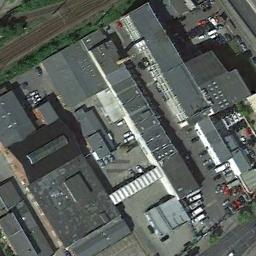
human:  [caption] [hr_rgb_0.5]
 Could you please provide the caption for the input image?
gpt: Many houses of different shapes are in the industrial area .

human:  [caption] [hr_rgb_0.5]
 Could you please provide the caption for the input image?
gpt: The industrial area has some buildings of different sizes .

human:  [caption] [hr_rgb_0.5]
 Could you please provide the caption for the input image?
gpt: Buildings in industrial areas are spaced out .

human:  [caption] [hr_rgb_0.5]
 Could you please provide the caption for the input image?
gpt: Neatly planned factories and roads in an industrial area, Green belts, And parked cars .

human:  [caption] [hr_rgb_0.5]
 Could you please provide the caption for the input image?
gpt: There are some black buildings on the industrial area .